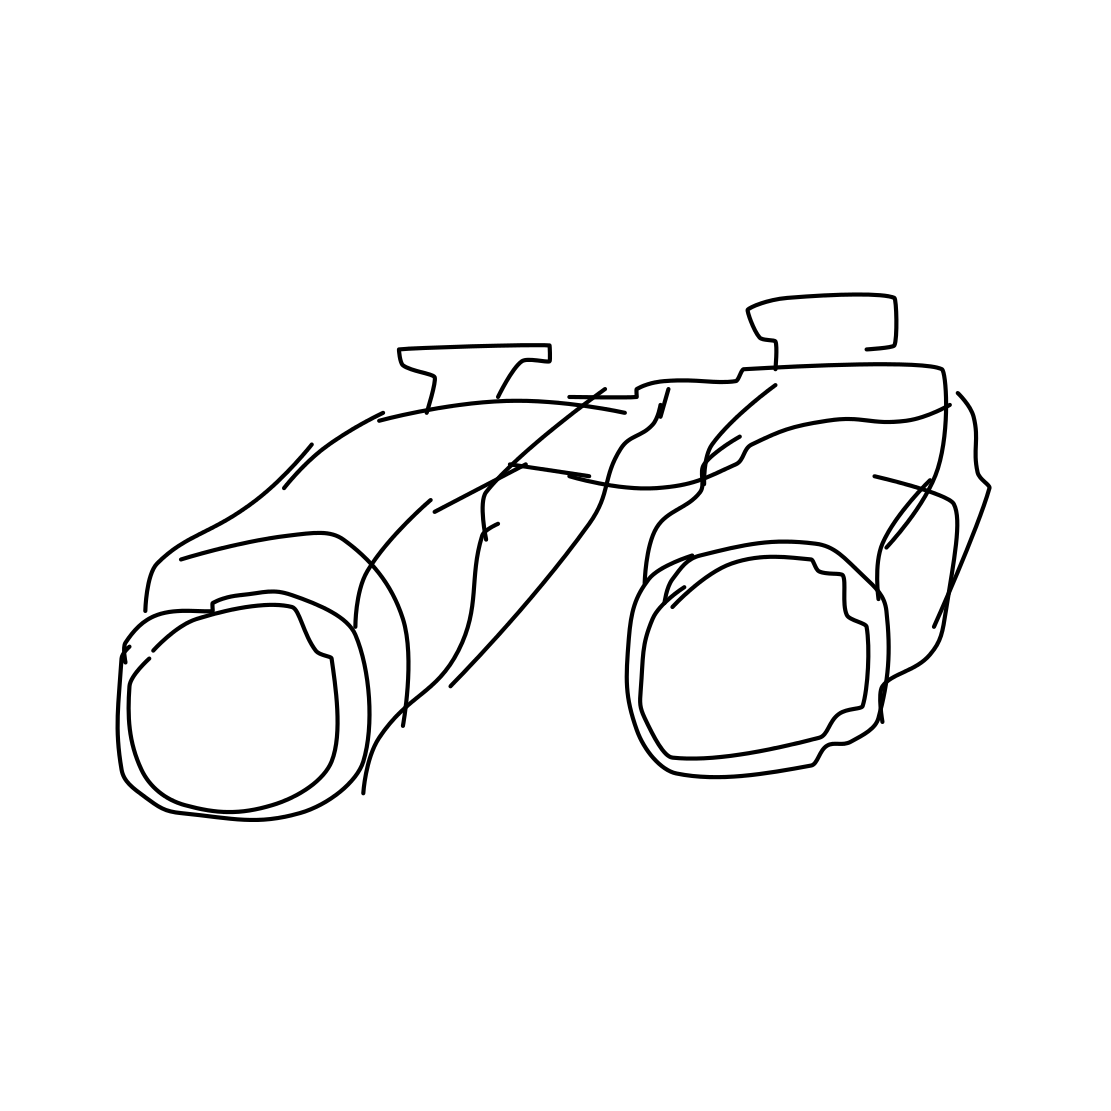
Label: binoculars